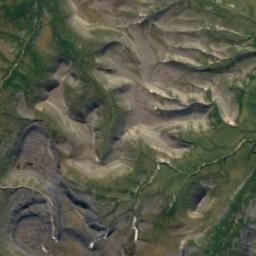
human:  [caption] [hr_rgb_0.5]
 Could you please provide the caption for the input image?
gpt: The folded mountain consists of a number of ridges and valleys and is covered with some vegetation .

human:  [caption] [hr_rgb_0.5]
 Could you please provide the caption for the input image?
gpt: The mountain is full of bare land with lines of green plants .

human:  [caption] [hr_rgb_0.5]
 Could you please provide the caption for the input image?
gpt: There is a yellow bare field on this mountain .

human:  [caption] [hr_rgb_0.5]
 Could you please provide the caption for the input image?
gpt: There are many trees on the mountain .

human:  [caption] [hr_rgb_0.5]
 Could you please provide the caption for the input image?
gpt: There are some ravines and green land on the mountain .